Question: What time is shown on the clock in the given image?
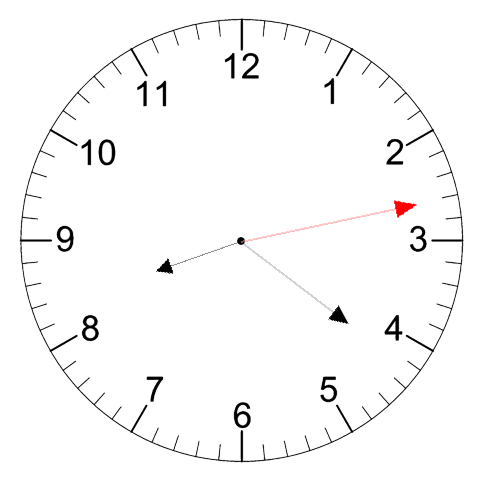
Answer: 08:21:13